【题型】填空题　【知识点】平面几何　【难度】medium
如图，将一块含$30^\circ$角的实心直角三角板放置在桌面上，在桌面所在平面内绕着它的重心$G$逆时针旋转$180^\circ$。如果这块三角板的斜边长$12$厘米，那么运动前后两个三角形重叠部分的面积为\underline{\hspace{2cm}}平方厘米。

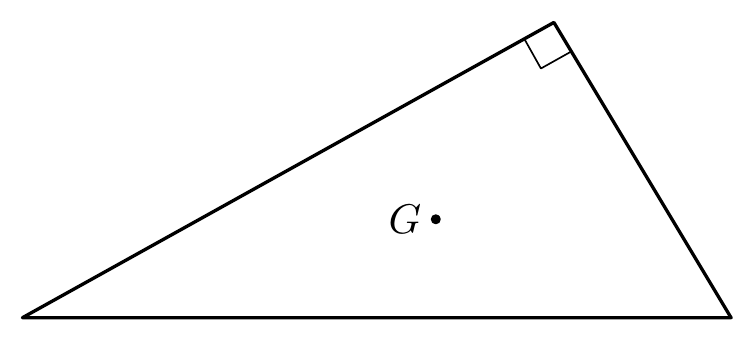
【解答】
【答案】$12\sqrt{3}$

【分析】本题考查相似三角形的判定和性质，旋转的性质，重心的性质。根据含$30^\circ$角的直角三角形的性质，求出$\triangle ABC$的面积，结合旋转的性质和重心的性质，推出$\triangle ADE \backsim \triangle ABC$，且相似比为$1:3$，利用$\triangle ABC$的面积减去三个小三角形的面积求出重叠部分的面积即可。

【详解】解：如图，$\angle BAC = 90^\circ$，$\angle B = 30^\circ$，$BC = 12\,\text{cm}$，

$\therefore AC = \frac{1}{2}BC = 6\,\text{cm}$，$AB = \sqrt{3}AC = 6\sqrt{3}\,\text{cm}$，

$\therefore S_{\triangle ABC} = \frac{1}{2} \times 6 \times 6\sqrt{3} = 18\sqrt{3}\,\text{cm}^2$，

$\because G$为重心，

$\therefore AG:GN = 2:1$，

$\because \triangle ABC$绕点$G$旋转$180^\circ$，

$\therefore AB \parallel A'B'$，$BC \parallel B'C'$，$A'C' \parallel AC$，$AG = A'G$，$MG = NG$，

$\therefore AM:MG:GM = 1:1:1$，

$\therefore AM:AN = 1:3$，

$\because BC \parallel B'C'$，

$\therefore \triangle ADE \backsim \triangle ABC$，

$\therefore S_{\triangle ADE}:S_{\triangle ABC} = AM^2:AN^2 = 1:9$，

$\therefore S_{\triangle ADE} = \frac{1}{9}S_{\triangle ABC} = 2\sqrt{3}\,\text{cm}^2$，

同理：$S_{\triangle CGH} = S_{\triangle BKP} = \frac{1}{9}S_{\triangle ABC} = 2\sqrt{3}\,\text{cm}^2$，

$\therefore$ 重叠部分的面积为：$S_{\triangle ABC} - S_{\triangle CGH} - S_{\triangle BKP} - S_{\triangle ADE} = 18\sqrt{3} - 3 \times 2\sqrt{3} = 12\sqrt{3}\,\text{cm}^2$；

故答案为：$12\sqrt{3}$。
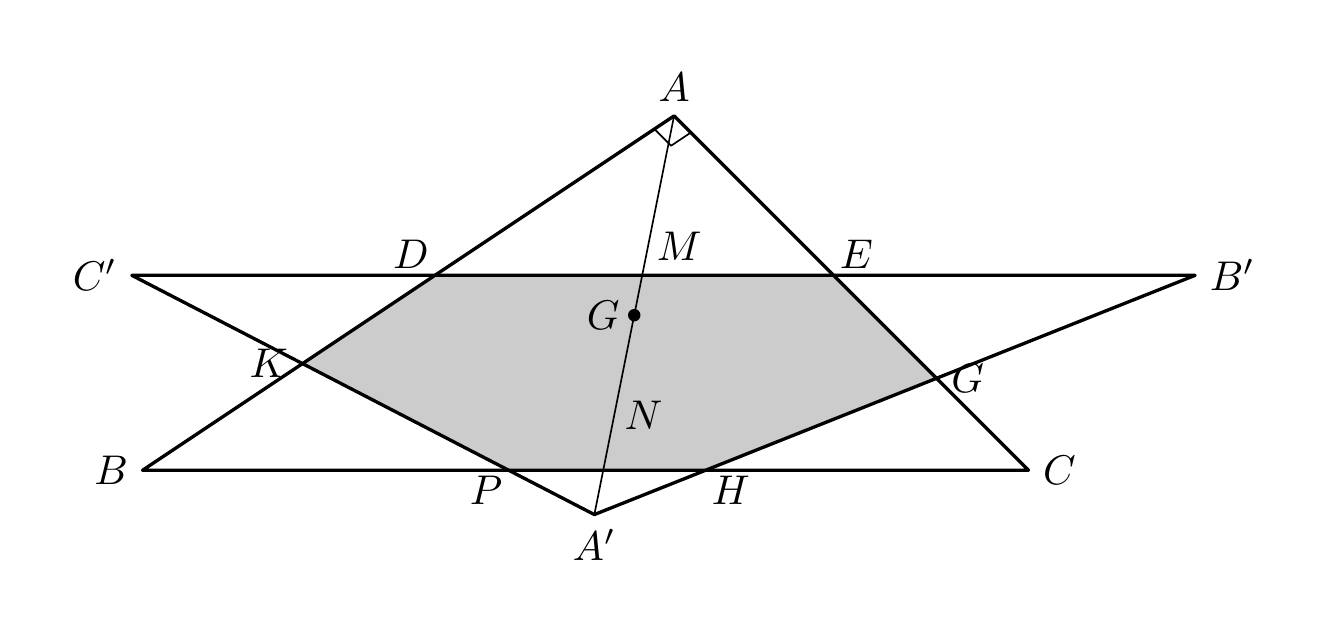